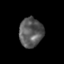
Tissue: skin
Cell type: Epithelial cells
Senescence score: 0.2503
Nuclear area (px): 680
Mean DAPI intensity: 89.697